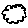
Label: cloud